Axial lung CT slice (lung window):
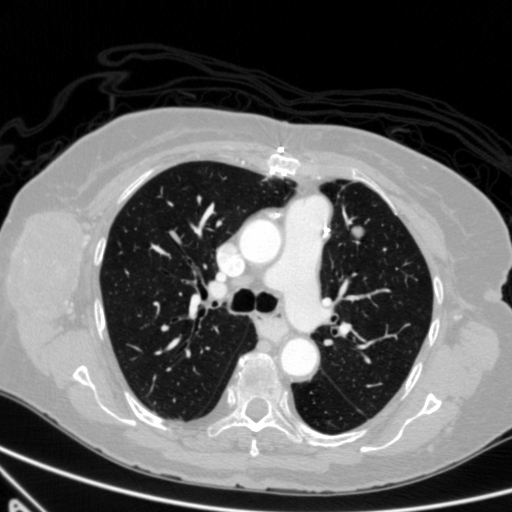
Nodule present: yes
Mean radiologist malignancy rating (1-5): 4